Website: home-depot
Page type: cross-sells
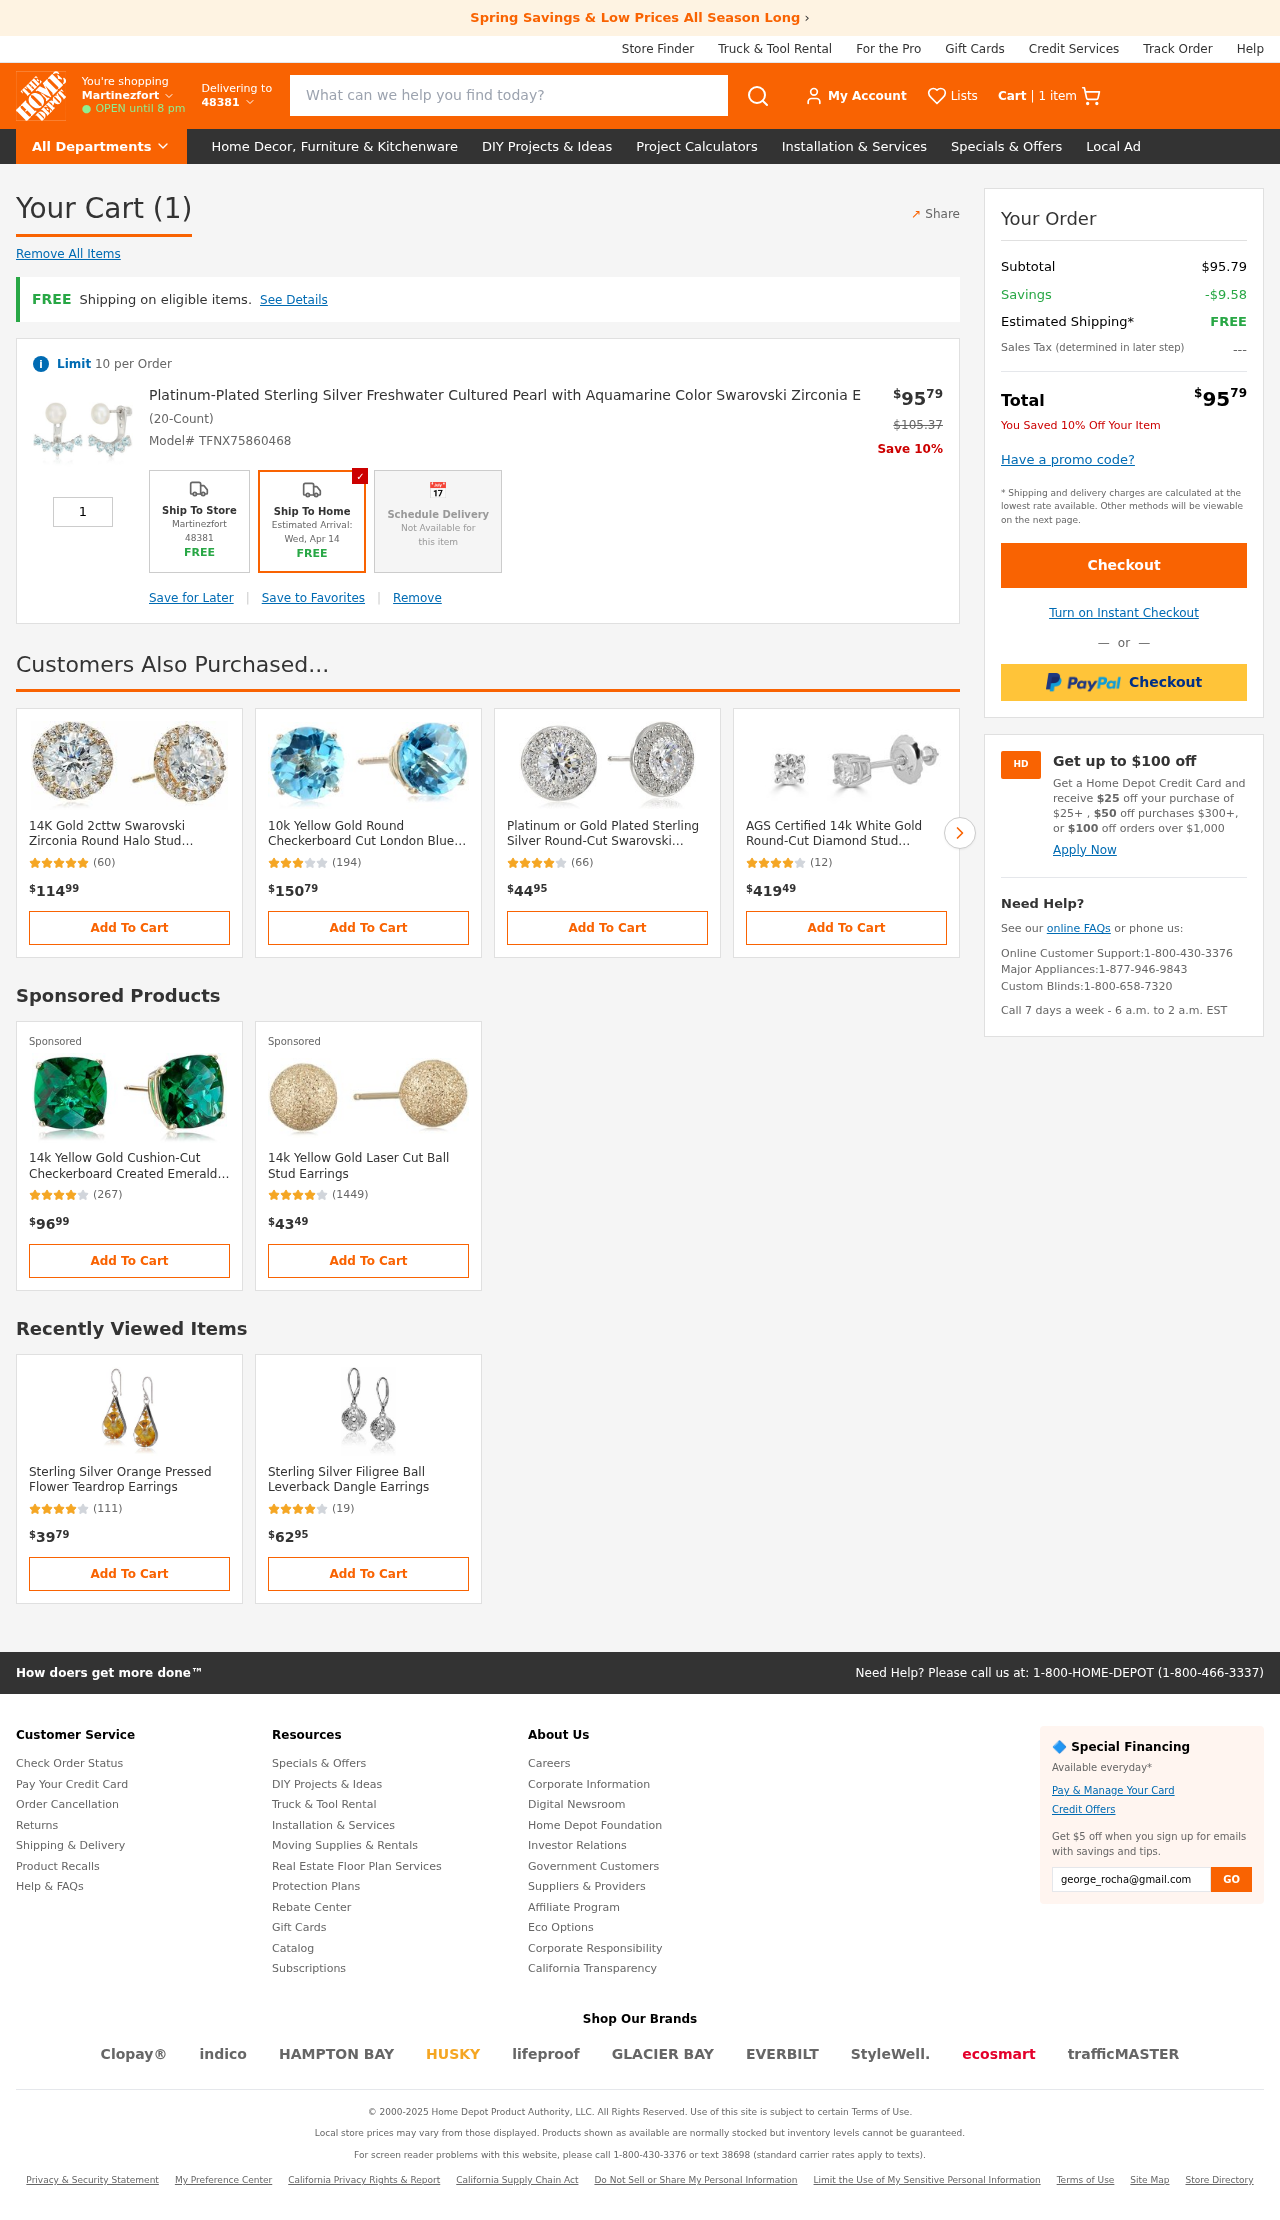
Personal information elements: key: PII_LOCATION1_CITY
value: Martinezfort
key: PII_POSTCODE
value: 48381
Product elements: key: PRODUCT1_NAME
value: Platinum-Plated Sterling Silver Freshwater Cultured Pearl with Aquamarine Color Swarovski Zirconia E
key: PRODUCT1_PRICE
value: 95.79
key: PRODUCT1_QUANTITY
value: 1
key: PRODUCT1_ORIGINAL_PRICE
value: $105.37
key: PRODUCT2_NAME
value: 14K Gold 2cttw Swarovski Zirconia Round Halo Stud Earrings
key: PRODUCT2_NUM_RATINGS
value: (60)
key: PRODUCT2_PRICE
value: $11499
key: PRODUCT3_NAME
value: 10k Yellow Gold Round Checkerboard Cut London Blue Topaz Stud Earrings (6mm)
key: PRODUCT3_NUM_RATINGS
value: (194)
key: PRODUCT3_PRICE
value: $15079
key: PRODUCT4_NAME
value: Platinum or Gold Plated Sterling Silver Round-Cut Swarovski Zirconia Halo Stud Earrings, also Availa
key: PRODUCT4_NUM_RATINGS
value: (66)
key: PRODUCT4_PRICE
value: $4495
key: PRODUCT5_NAME
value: AGS Certified 14k White Gold Round-Cut Diamond Stud Earrings (2cttw, K-L Color, I1-I2 Clarity)
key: PRODUCT5_NUM_RATINGS
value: (12)
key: PRODUCT5_PRICE
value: $41949
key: PRODUCT6_NAME
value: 14k Yellow Gold Cushion-Cut Checkerboard Created Emerald Stud Earrings
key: PRODUCT6_NUM_RATINGS
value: (267)
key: PRODUCT6_PRICE
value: $9699
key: PRODUCT7_NAME
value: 14k Yellow Gold Laser Cut Ball Stud Earrings
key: PRODUCT7_NUM_RATINGS
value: (1449)
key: PRODUCT7_PRICE
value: $4349
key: PRODUCT8_NAME
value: Sterling Silver Orange Pressed Flower Teardrop Earrings
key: PRODUCT8_NUM_RATINGS
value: (111)
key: PRODUCT8_PRICE
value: $3979
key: PRODUCT9_NAME
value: Sterling Silver Filigree Ball Leverback Dangle Earrings
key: PRODUCT9_NUM_RATINGS
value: (19)
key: PRODUCT9_PRICE
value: $6295
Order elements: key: ORDER_NUM_ITEMS
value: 1 item
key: ORDER_NUM_ITEMS
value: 1
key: ORDER_SKU
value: Model# TFNX75860468
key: ORDER_SUBTOTAL
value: $95.79
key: ORDER_SAVINGS
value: -$9.58
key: ORDER_TOTAL
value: $9579
Search elements: key: HEADER_SEARCH
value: What can we help you find today?